Aerial crown-view tile of a tropical tree (Barro Colorado Island, Panama), acquired 20241014:
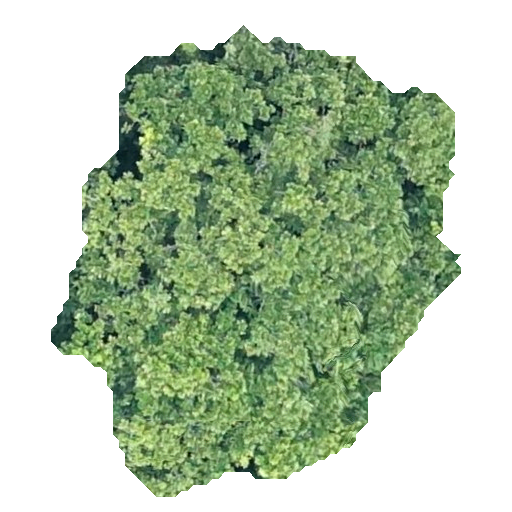
Species: Anacardium excelsum
GBIF accepted scientific name: Anacardium excelsum
Crown area: 206.585 m²